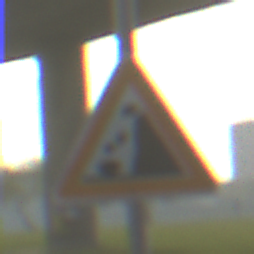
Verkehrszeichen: SteinschlagRechts
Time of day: SunriseSunset
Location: Outdoor (Suburban)
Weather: PartlyCloudy
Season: NotSpecified
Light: Natural